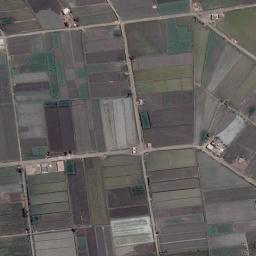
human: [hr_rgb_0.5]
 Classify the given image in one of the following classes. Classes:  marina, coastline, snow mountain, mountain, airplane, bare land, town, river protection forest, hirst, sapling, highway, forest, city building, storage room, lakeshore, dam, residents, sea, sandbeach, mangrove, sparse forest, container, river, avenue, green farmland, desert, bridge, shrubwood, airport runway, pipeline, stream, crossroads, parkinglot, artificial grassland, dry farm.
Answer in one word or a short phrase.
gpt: green farmland